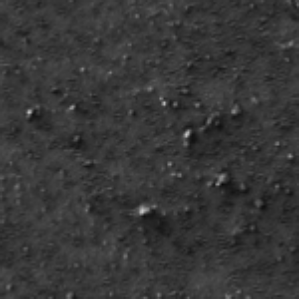
Label: frost